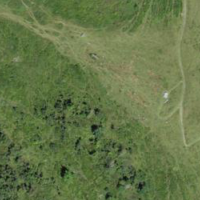
EUNIS habitat code: 23
Species observed at this site:
Campanula barbata
Geum montanum
Alnus alnobetula